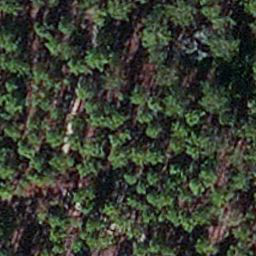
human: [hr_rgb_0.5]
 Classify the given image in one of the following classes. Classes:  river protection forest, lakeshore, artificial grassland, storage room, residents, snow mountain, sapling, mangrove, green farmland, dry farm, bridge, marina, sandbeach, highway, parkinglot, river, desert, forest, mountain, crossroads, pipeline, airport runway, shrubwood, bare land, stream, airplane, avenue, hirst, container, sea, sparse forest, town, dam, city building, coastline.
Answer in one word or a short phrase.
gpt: sapling